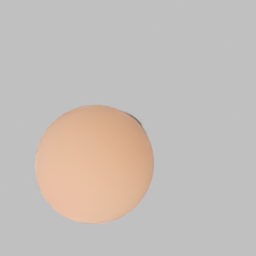
Label: lighting